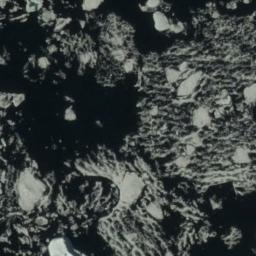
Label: sea_ice